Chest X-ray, AP view. Patient: 57 years old, sex F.
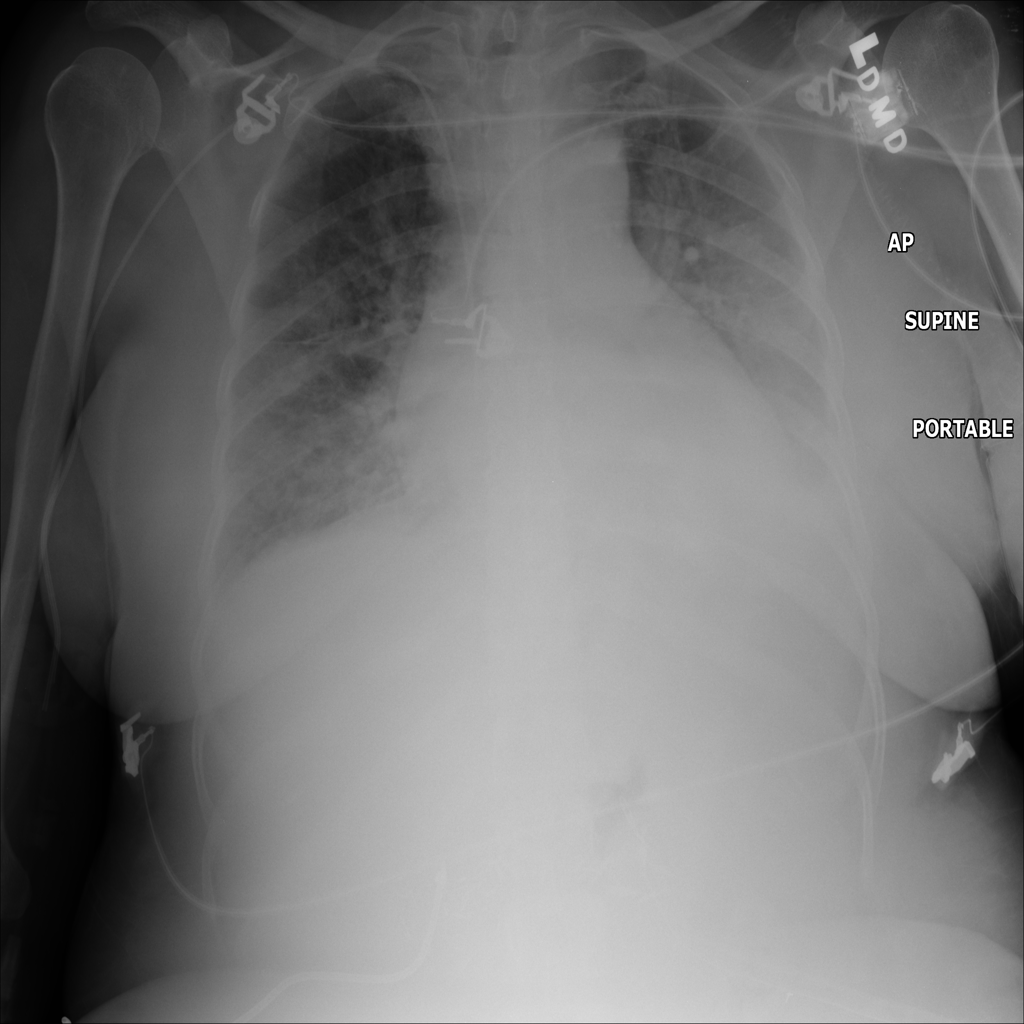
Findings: Edema, Effusion, Pneumonia